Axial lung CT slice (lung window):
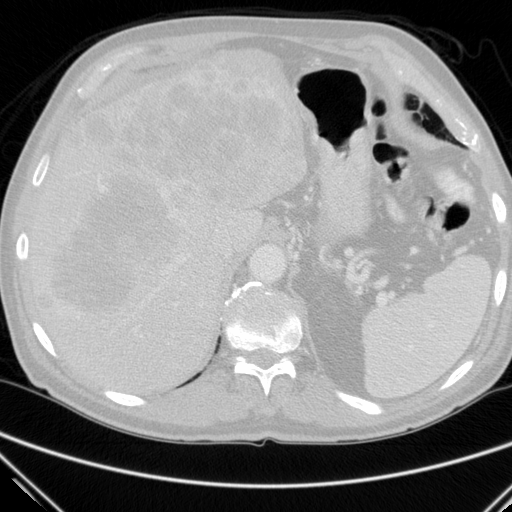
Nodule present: no